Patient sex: F
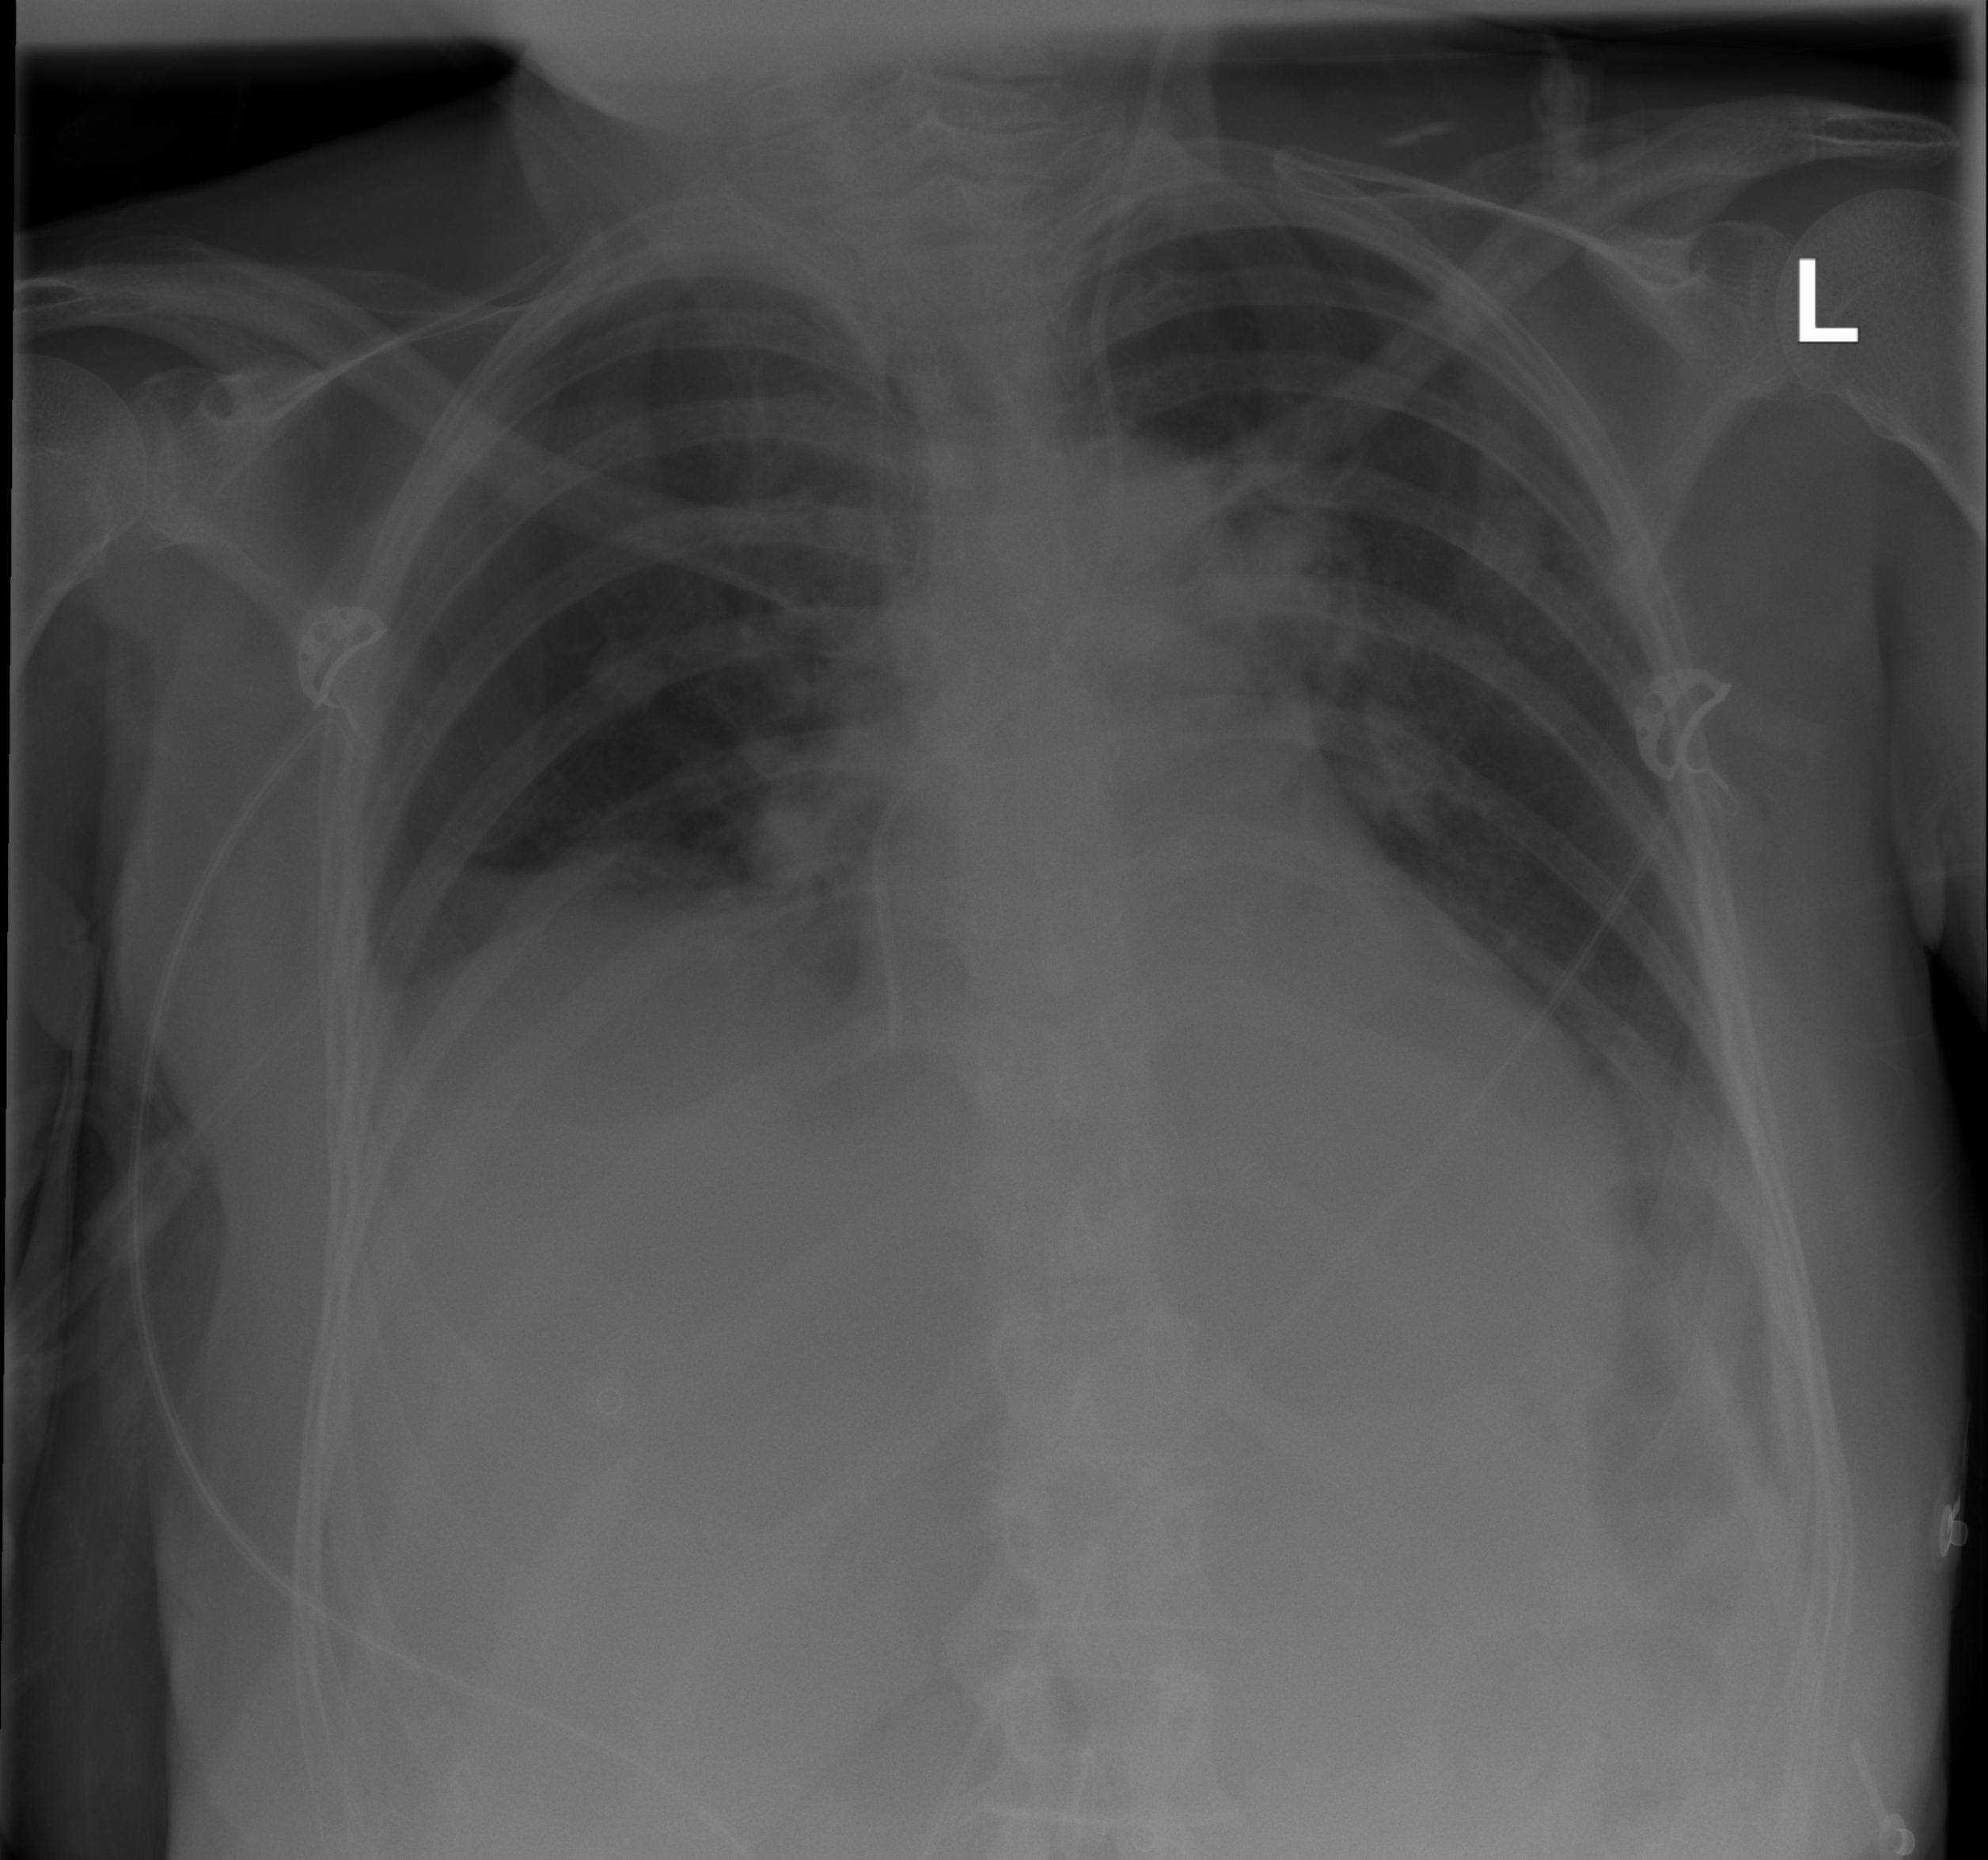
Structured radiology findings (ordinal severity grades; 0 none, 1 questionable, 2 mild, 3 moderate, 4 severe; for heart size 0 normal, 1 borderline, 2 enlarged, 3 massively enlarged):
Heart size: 0
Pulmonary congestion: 2
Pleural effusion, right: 1
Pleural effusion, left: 1
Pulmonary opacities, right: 0
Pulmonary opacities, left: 0
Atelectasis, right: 2
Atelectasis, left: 2